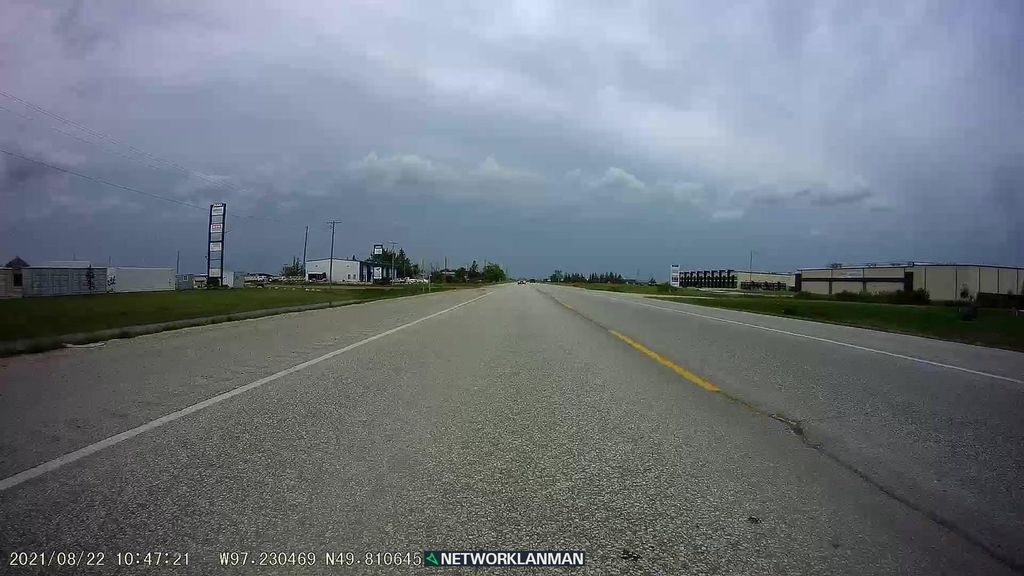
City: winnipeg